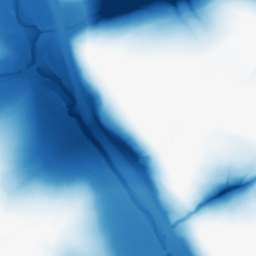
Category: morphological
Decomposition family: morphological
Decomposition parameters: operation: closing
size: 100
Upsampling method: linear_exact
Upsampling parameters: scale: 2
Upsampling scale: 2